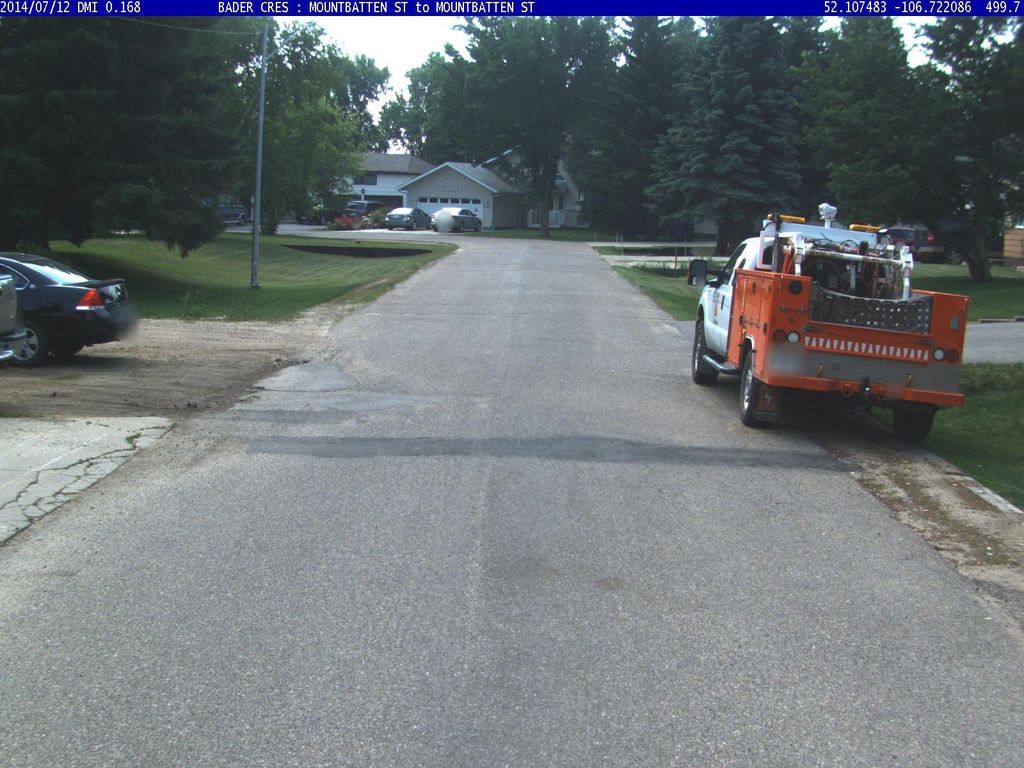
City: saskatoon